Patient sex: F
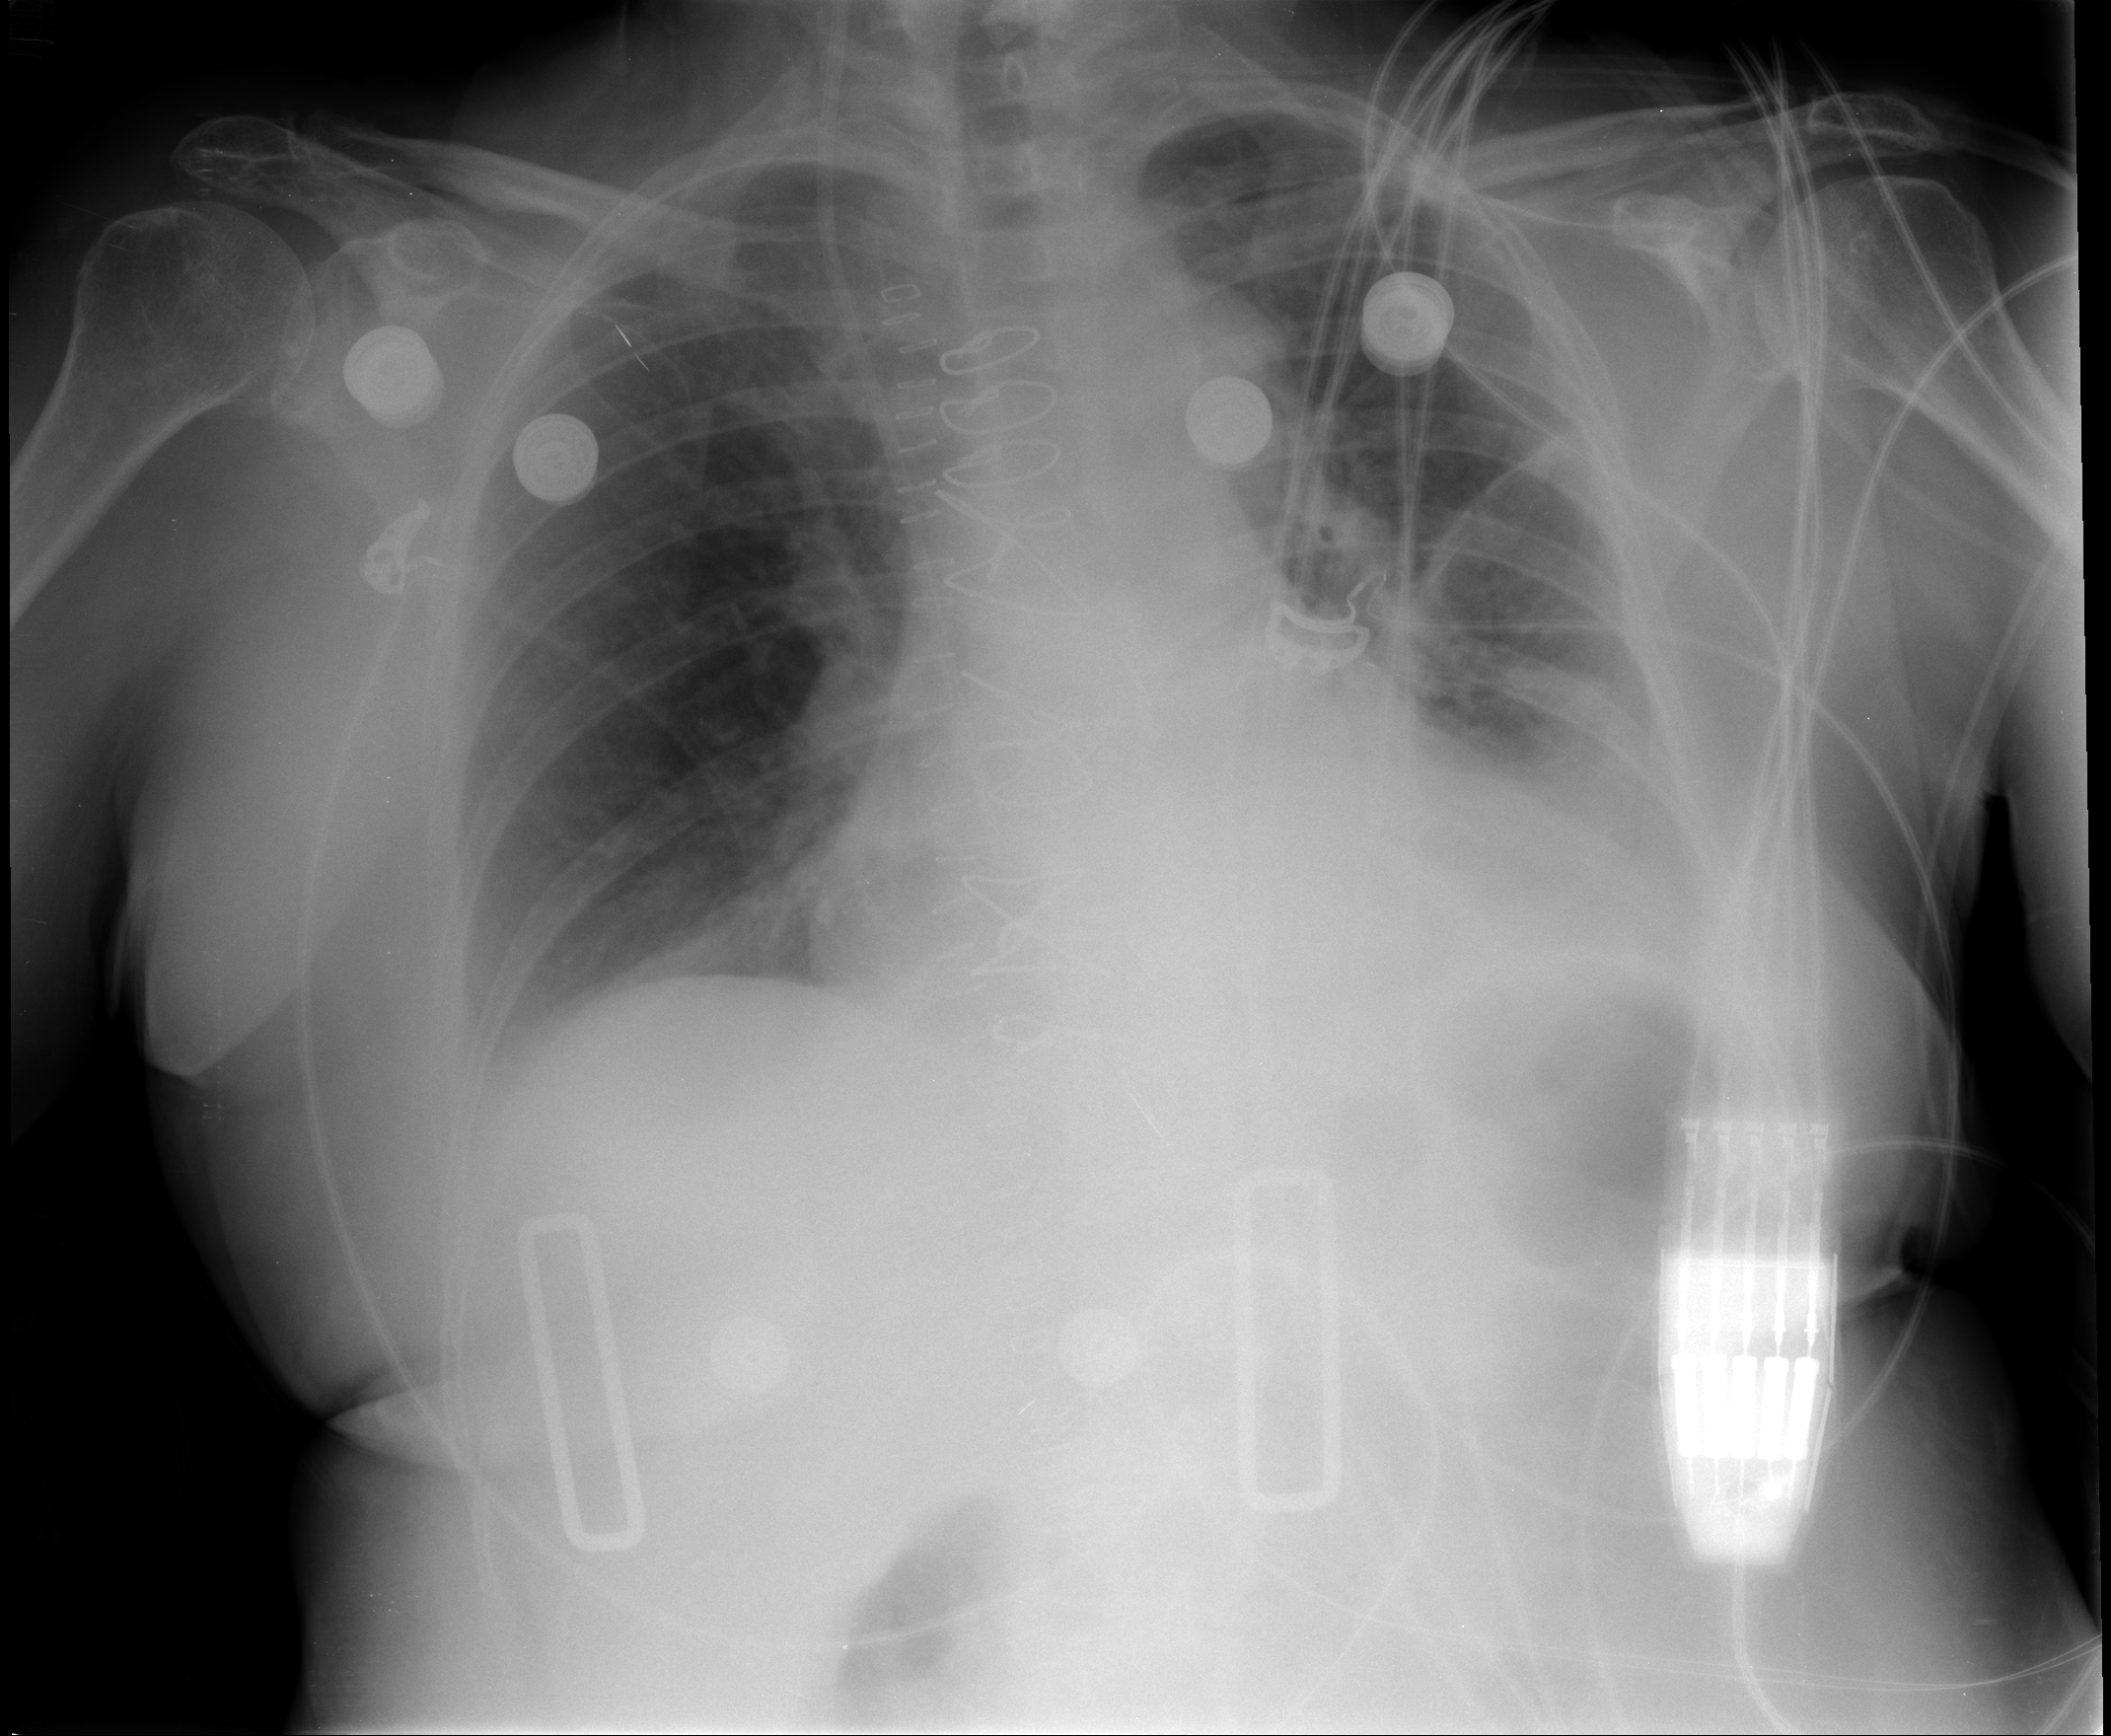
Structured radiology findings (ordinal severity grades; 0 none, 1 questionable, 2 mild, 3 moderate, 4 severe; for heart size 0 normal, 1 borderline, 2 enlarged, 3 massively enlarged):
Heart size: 1
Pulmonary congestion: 0
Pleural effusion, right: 1
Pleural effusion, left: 2
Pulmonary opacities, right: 1
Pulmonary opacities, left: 0
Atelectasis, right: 1
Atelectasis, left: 2